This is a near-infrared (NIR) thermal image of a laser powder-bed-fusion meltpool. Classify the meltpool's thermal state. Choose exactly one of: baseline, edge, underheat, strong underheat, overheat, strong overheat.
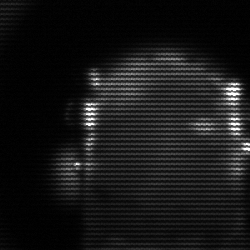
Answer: baseline